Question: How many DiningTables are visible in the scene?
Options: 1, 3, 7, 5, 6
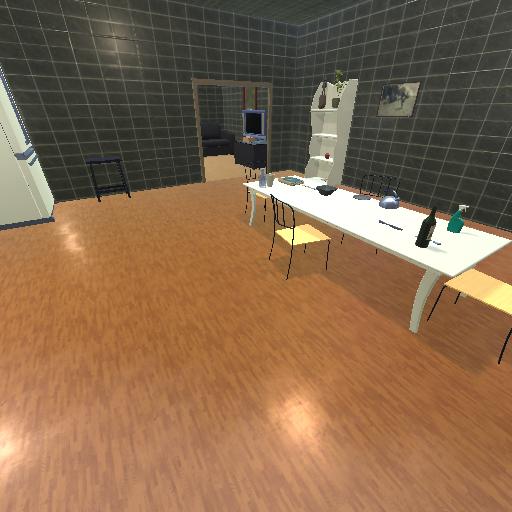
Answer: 1